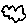
Label: cloud